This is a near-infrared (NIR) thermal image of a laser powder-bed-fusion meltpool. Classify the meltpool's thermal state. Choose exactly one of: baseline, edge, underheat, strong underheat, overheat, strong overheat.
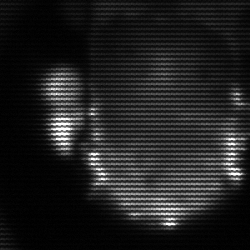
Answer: baseline